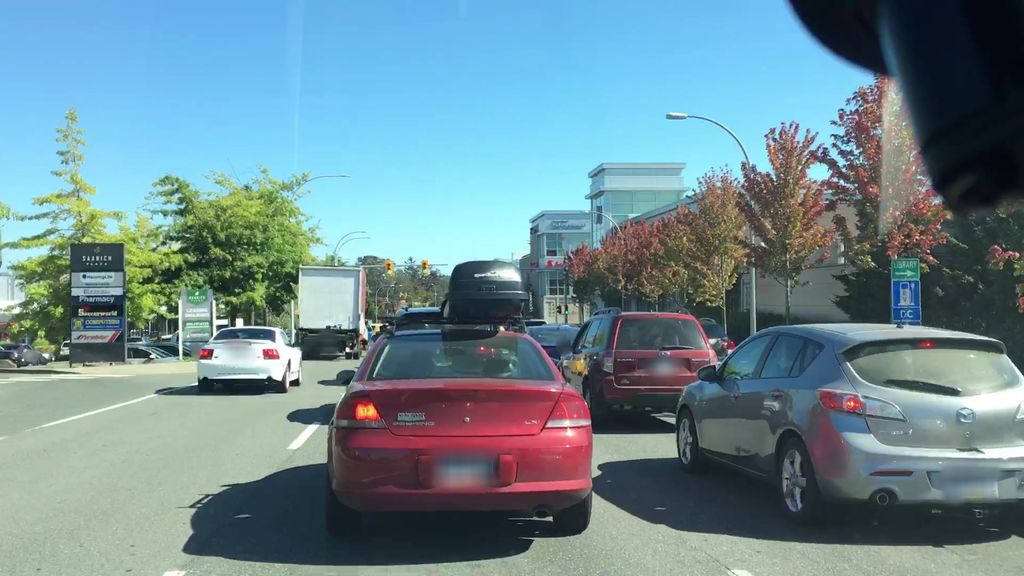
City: victoria